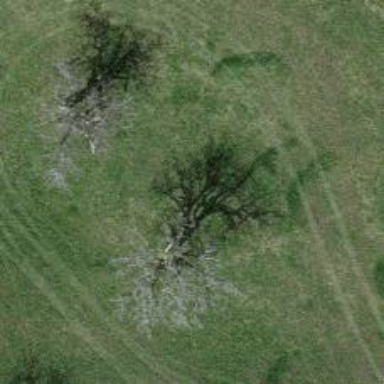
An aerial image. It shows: Beautiful tree in nature.